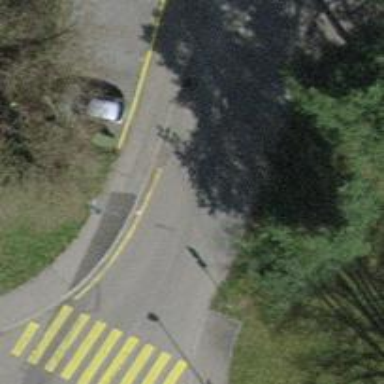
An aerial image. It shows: Residential road with asphalt surface. Sidewalk is present on the left side.